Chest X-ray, PA view. Patient: 68 years old, sex M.
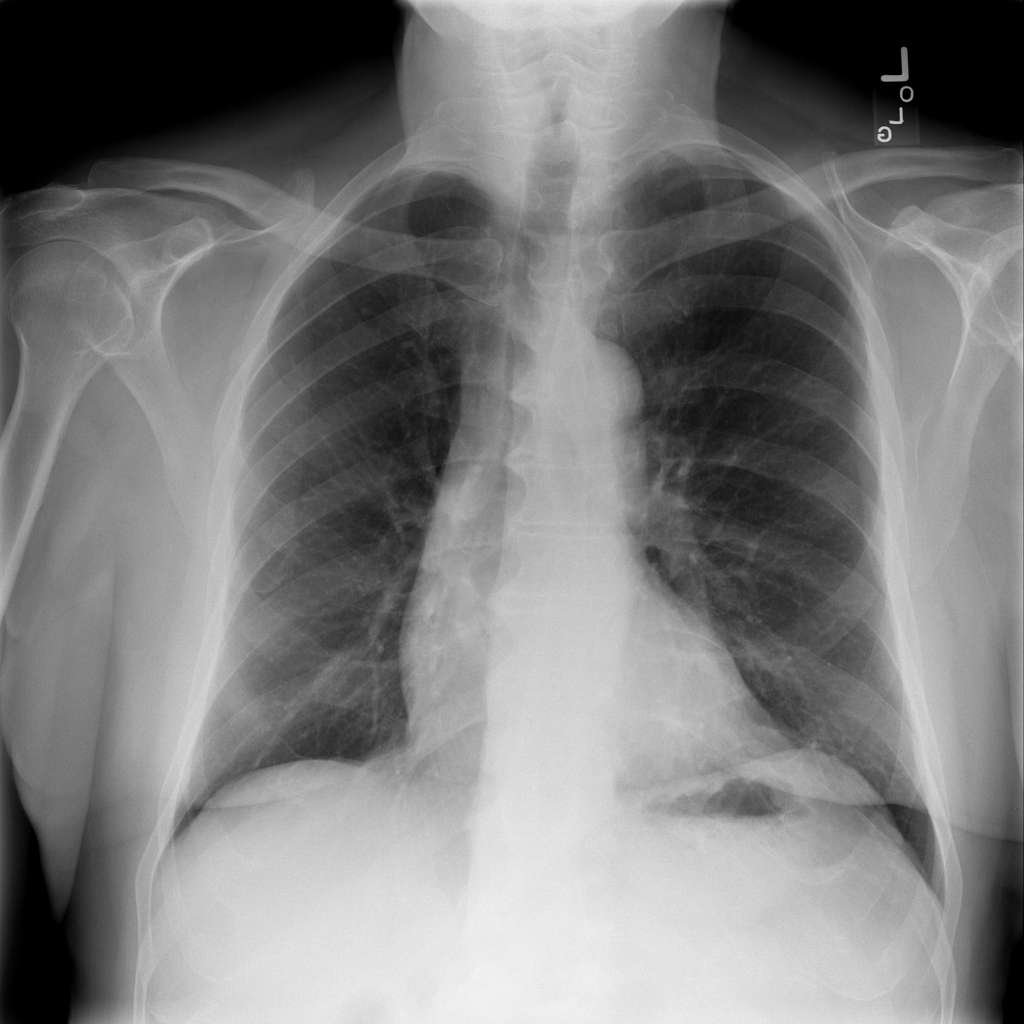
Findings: No Finding